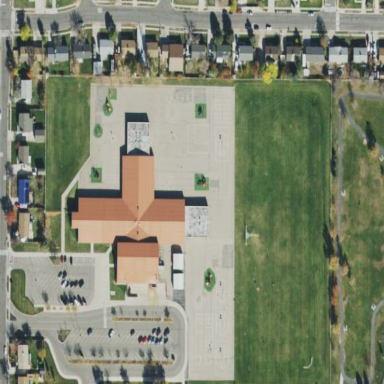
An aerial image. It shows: Schoolyard designated as leisure land.